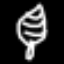
Label: leaf